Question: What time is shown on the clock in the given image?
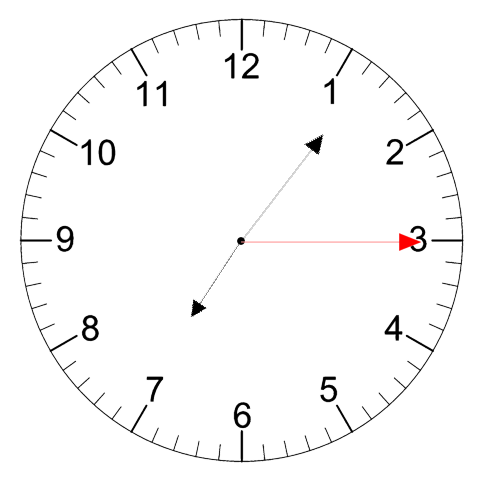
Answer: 07:06:15